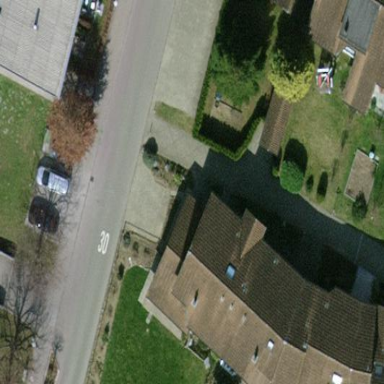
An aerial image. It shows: Terrace building.